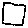
Label: square